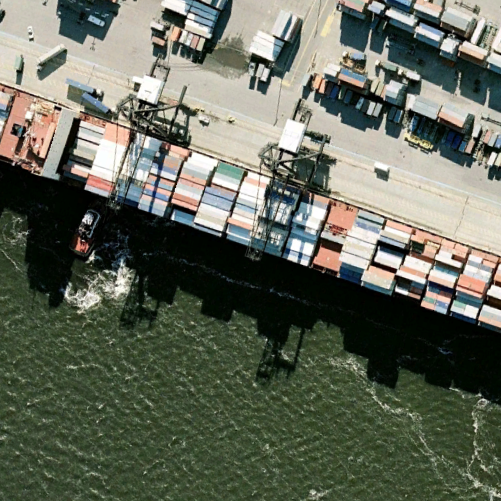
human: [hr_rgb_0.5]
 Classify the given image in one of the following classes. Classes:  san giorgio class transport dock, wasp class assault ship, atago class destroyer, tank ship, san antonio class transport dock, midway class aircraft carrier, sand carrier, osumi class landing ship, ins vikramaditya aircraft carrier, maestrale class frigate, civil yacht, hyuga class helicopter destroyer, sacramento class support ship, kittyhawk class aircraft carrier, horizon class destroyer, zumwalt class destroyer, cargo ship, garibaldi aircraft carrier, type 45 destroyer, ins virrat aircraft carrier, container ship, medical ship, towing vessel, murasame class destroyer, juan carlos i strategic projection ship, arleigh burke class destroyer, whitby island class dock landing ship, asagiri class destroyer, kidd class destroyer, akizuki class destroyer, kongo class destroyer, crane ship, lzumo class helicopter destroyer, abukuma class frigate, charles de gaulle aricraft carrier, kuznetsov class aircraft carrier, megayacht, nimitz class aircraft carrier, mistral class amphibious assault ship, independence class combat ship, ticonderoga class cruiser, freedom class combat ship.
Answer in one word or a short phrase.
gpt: Container ship